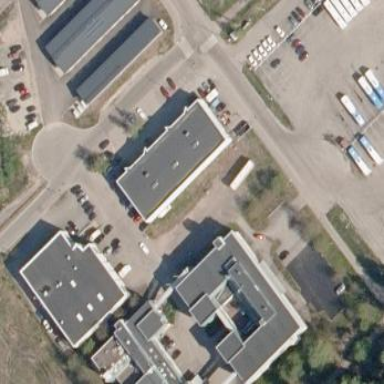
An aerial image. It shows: Industrial building.